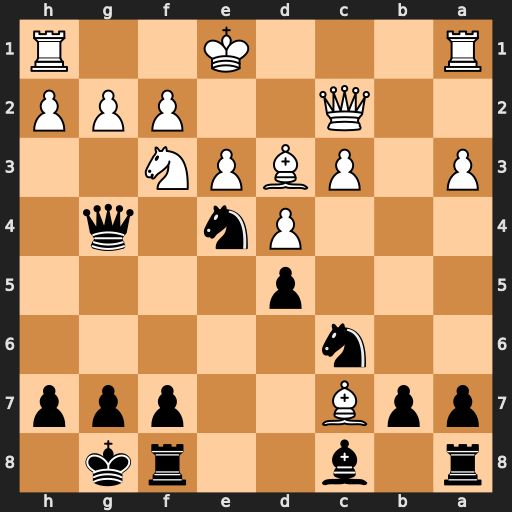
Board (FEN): r1b2rk1/ppB2ppp/2n5/3p4/3Pn1q1/P1PBPN2/2Q2PPP/R3K2R
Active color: b
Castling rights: KQ
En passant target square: -
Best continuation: Qxg2 Rg1 Qxf3